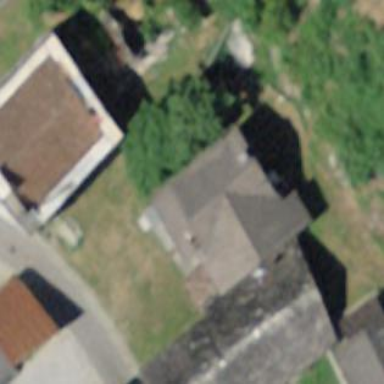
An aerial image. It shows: Simple and straightforward house.